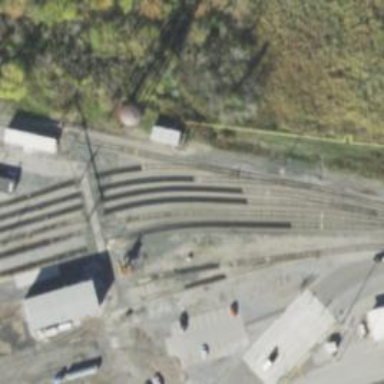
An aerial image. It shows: Railway yard used for servicing trains.